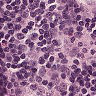
Metastatic tissue present: no